RGB frame:
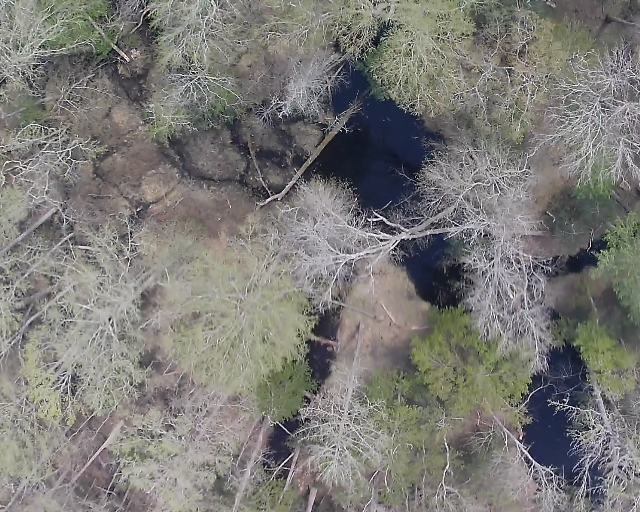
Thermal frame:
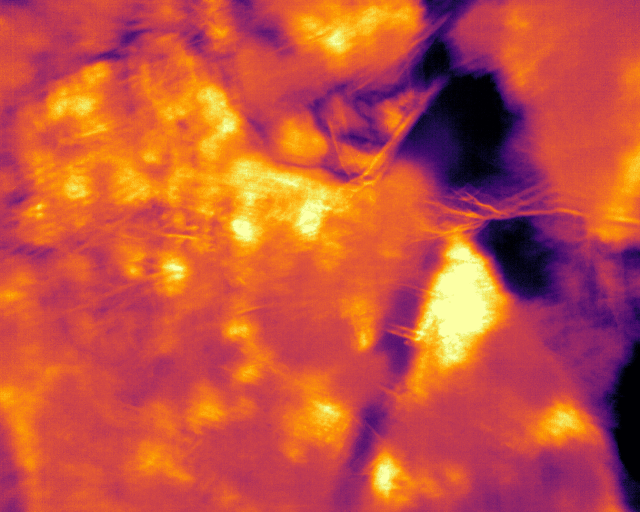
Captured: 2026-02-26 03:46:53
Pixels at or above 80 °C: 0 (fraction of frame: 0)